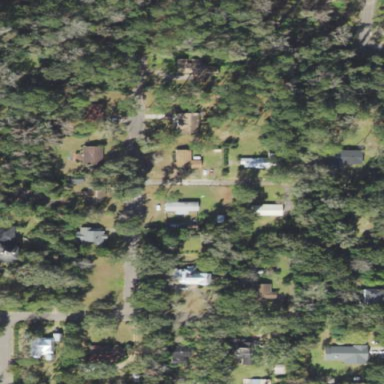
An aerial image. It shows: This residential area consists of single-family homes.